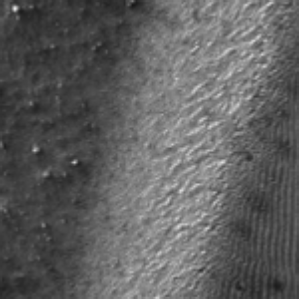
Label: frost